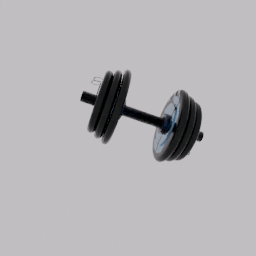
Label: tools